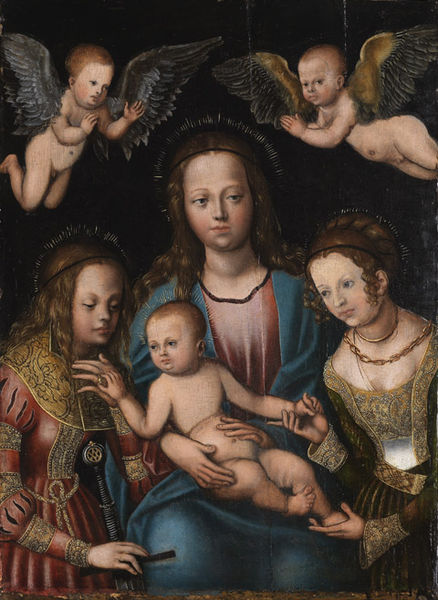
Titel: Maria mit dem Kinde und den Heiligen Katharina und Barbara
Künstler: Lucas Cranach (Werkstatt-Kopie)
Standort: Karlsruhe
Institution: Staatliche Kunsthalle Karlsruhe
Schlagwörter: akt, blau, dunkel, flügel, fuß, gemälde, gott, gruppe, hand, haut, mann, nackt, rubens, umhang, weiß, frauen, gelb, grün, mädchen, ausschnitt, braun, busen, finger, frau, frisur, geste, grau, haar, hell, hintergrund, holz, kleid, kleider, mund, nase, schmuck, schwarz, blick, rot, schleier, hochformat, malerei, mode, muster, ornament, anzug, blond, gesichter, jung, arm, augen, barock, falten, federn, gesicht, halten, inkarnat, johannes, kragen, lang, spitze, ärmel, bild, hals, holland, hände, öl, kirche, gewand, gold, haare, mantel, adel, drei, familie, gewänder, kind, mutter, borte, gotik, haarreif, krone, locken, rechts, renaissance, rosa, schwarzer hintergrund, fliegen, kinder, engel, putte, putto, adelige, beine, lächeln, ruhe, zwei, mieder, jungen, knaben, kamm, kette, farbe, baby, haarband, ölgemälde, dick, zwei frauen, symmetrie, locen, verzierung, deutsch, kordel, bauch, edel, junge, schoß, wange, bauchnabel, ring, halskette, freude, schwestern, nacktheit, symetrie, religion, links, strahlen, nackr, nakt, symmetrisch, jungfrau, greifen, schwert, uniform, ketten, waffe, leinwand, beten, schwester, gruppenbild, brokat, rüstung, altar, schein, heiligenschein, nimbus, christus, jesus, pieta, christlich, mittelalter, religiös, segnen, segnung, schwart, reif, höfisch, elisabeth, heilige, dürer, anbeten, berühren, verehrung, gedenken, zwei mädchen, bänder, heilig, putten, maria, madonna, magdalena, anbetung, heiland, jesu, maria magdalena, mutter gottes, töchter, putti, christentum, dornenkrone, berührung, bewunderung, sohn, haartracht, ikone, altarbild, anna, marien, tafelbild, christi, verlobung, geburt, säugling, fromm, got, heiligenbild, gottesmutter, geborgen, jesuskind, ahnen, andachtsbild, pyramidal, stifter, maria mit kind, mächtig, ikonographie, christ, heiligenscheine, madonna mit kind, barbara, katharina, blauer mantel, zeigegestus, heiligenschien, heirat, strahlenkranz, gebärde, heiliegenschein, nimben, christuskind, heilige katharina, jesukind, cranach, jesusknabe, heiliger johannes, chrisuts, helige, heilge, sacra conversazione, nordalpin, sohn gottes, puti, teresa, theresa, mria, christkind, geboren, blaues kleid, ngel, abgefahren, toll, elisabet, behüten, ausscnitt, ggewand, jess, 16. jahrhundert, maria jesus, frau gewand, 16. jhdt, ornament#, schmuch, nimb, marienbildnis, bmarila, christus geburt, kind auf dem schoss, gemäälde, chit, hallo welt, schwerstern, jungfra, elisabetz, heioligenschein, eheilig, määchtig, mächtog, übergeil, herrschaftliche frauen, prachtvolle gewänder, gekrönte maria, segnen christus, gewand f, frau bay, kind schmuck, geschloßen, symmtrisch, annaselbstdritt, nackzt, heiliggenschein, chjristus, emadonna, niben, verloben, knabe mit ring, mystische vermählung, christusheiligenschein, lucas cranch, mariaputten, strahlenkran, muttergotts